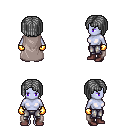
a pixel art fantasy rpg character, female body template, dark elf, purple skin, gray cape, metal pants, gray pageboy hairstyle, gold gloves, maroon shoes, four views (front, back, left, right), 2x2 character sprite sheet, small pixel art, hard edges, no anti-aliasing